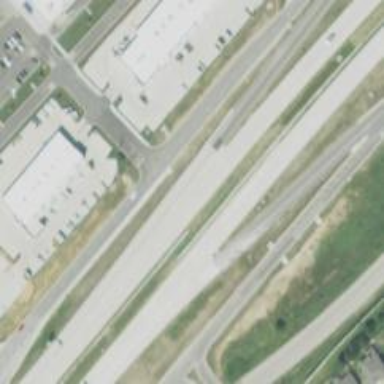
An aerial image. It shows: Secondary road with frontage road alongside.